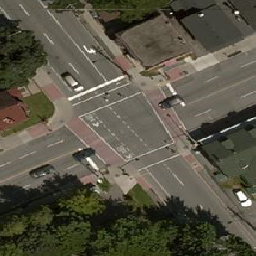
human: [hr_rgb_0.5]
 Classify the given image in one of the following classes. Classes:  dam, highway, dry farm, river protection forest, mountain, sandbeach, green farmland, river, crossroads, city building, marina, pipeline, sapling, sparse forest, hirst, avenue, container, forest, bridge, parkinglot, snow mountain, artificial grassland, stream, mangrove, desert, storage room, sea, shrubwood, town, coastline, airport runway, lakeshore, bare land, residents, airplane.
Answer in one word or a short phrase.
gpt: crossroads